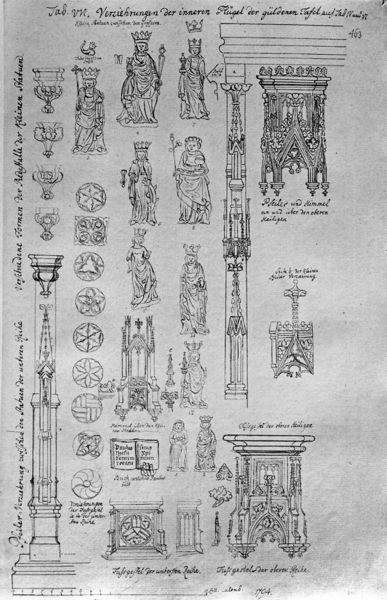
Titel: Goldene Tafel (Zeichnung einzelner Details des Schnitzwerks)
Schlagwörter: frau, grau, pfeiler, schwarz, skizze, säule, weiss, zeichnung, schloss, muster, alt, architektur, kirche, reich, gotik, krone, kreis, skulptur, schrift, stab, figuren, könig, dekoration, detail, plastik, foto, buch, burg, kreuz, torbogen, dom, kreise, bleistift, entwurf, kathedrale, gesims, skulpturen, statuen, gotisch, plan, königin, skizzen, maria, madonna, verzierungen, zepter, maßstab, miniaturen, vorzeichnung, zeichnng, baumeister, konig, saint, kircheninventar